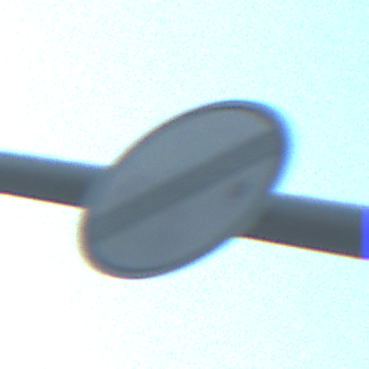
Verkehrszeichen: EndeSaemtlicherBegrenzungen
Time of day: MorningAfternoon
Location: Outdoor (Nature)
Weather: Clear
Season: NotSpecified
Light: Natural